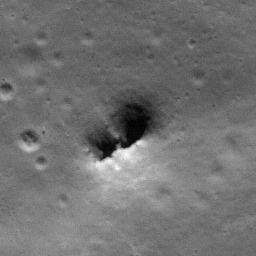
Pit: Copernicus 19b
Host crater: Copernicus
Host type: impact_melt
Lunar coordinates: latitude 10.133, longitude 339.605